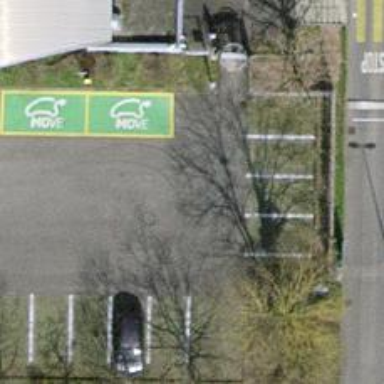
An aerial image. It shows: Road serving as parking aisle.